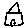
Label: house